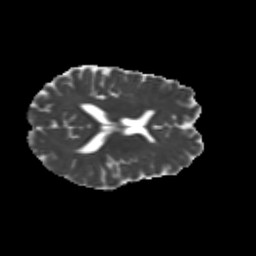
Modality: MD
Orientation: axial
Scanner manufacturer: siemens
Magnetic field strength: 3 T
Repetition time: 9.2 s
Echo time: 0.084 s